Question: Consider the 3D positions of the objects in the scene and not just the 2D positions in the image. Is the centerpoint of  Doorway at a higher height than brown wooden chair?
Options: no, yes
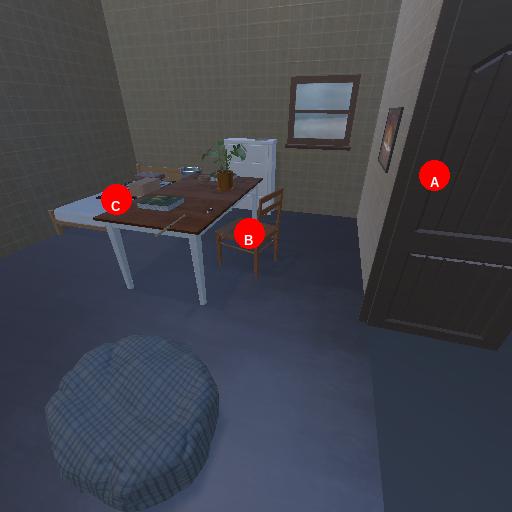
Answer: no